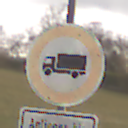
Verkehrszeichen: VerbotFuerKraftfahrzeugeUeberDreiKommaFuenfTonnen
Zusatzzeichen unten: SonstigeFahrzeugePersonengruppenFrei3
Umgebung: Outdoor, Nature
Tageszeit: Midday
Wetter: Overcast
Licht: Natural
Jahreszeit: NotSpecified
Kontrast: LowContrast